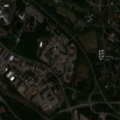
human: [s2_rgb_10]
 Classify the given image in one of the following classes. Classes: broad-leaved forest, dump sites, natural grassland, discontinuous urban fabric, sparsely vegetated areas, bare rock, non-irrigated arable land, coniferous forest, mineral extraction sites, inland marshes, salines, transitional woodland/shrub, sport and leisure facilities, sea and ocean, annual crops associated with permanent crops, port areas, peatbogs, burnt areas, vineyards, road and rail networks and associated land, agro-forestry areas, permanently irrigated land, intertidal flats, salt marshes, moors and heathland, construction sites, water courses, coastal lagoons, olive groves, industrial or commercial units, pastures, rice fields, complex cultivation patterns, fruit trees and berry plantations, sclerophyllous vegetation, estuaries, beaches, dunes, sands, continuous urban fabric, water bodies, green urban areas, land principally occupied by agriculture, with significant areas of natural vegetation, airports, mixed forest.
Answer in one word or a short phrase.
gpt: discontinuous urban fabric, industrial or commercial units, green urban areas